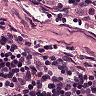
Metastatic tissue present: no